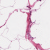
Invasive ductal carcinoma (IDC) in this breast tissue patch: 0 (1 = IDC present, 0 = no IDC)